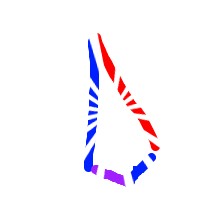
Shape: kite